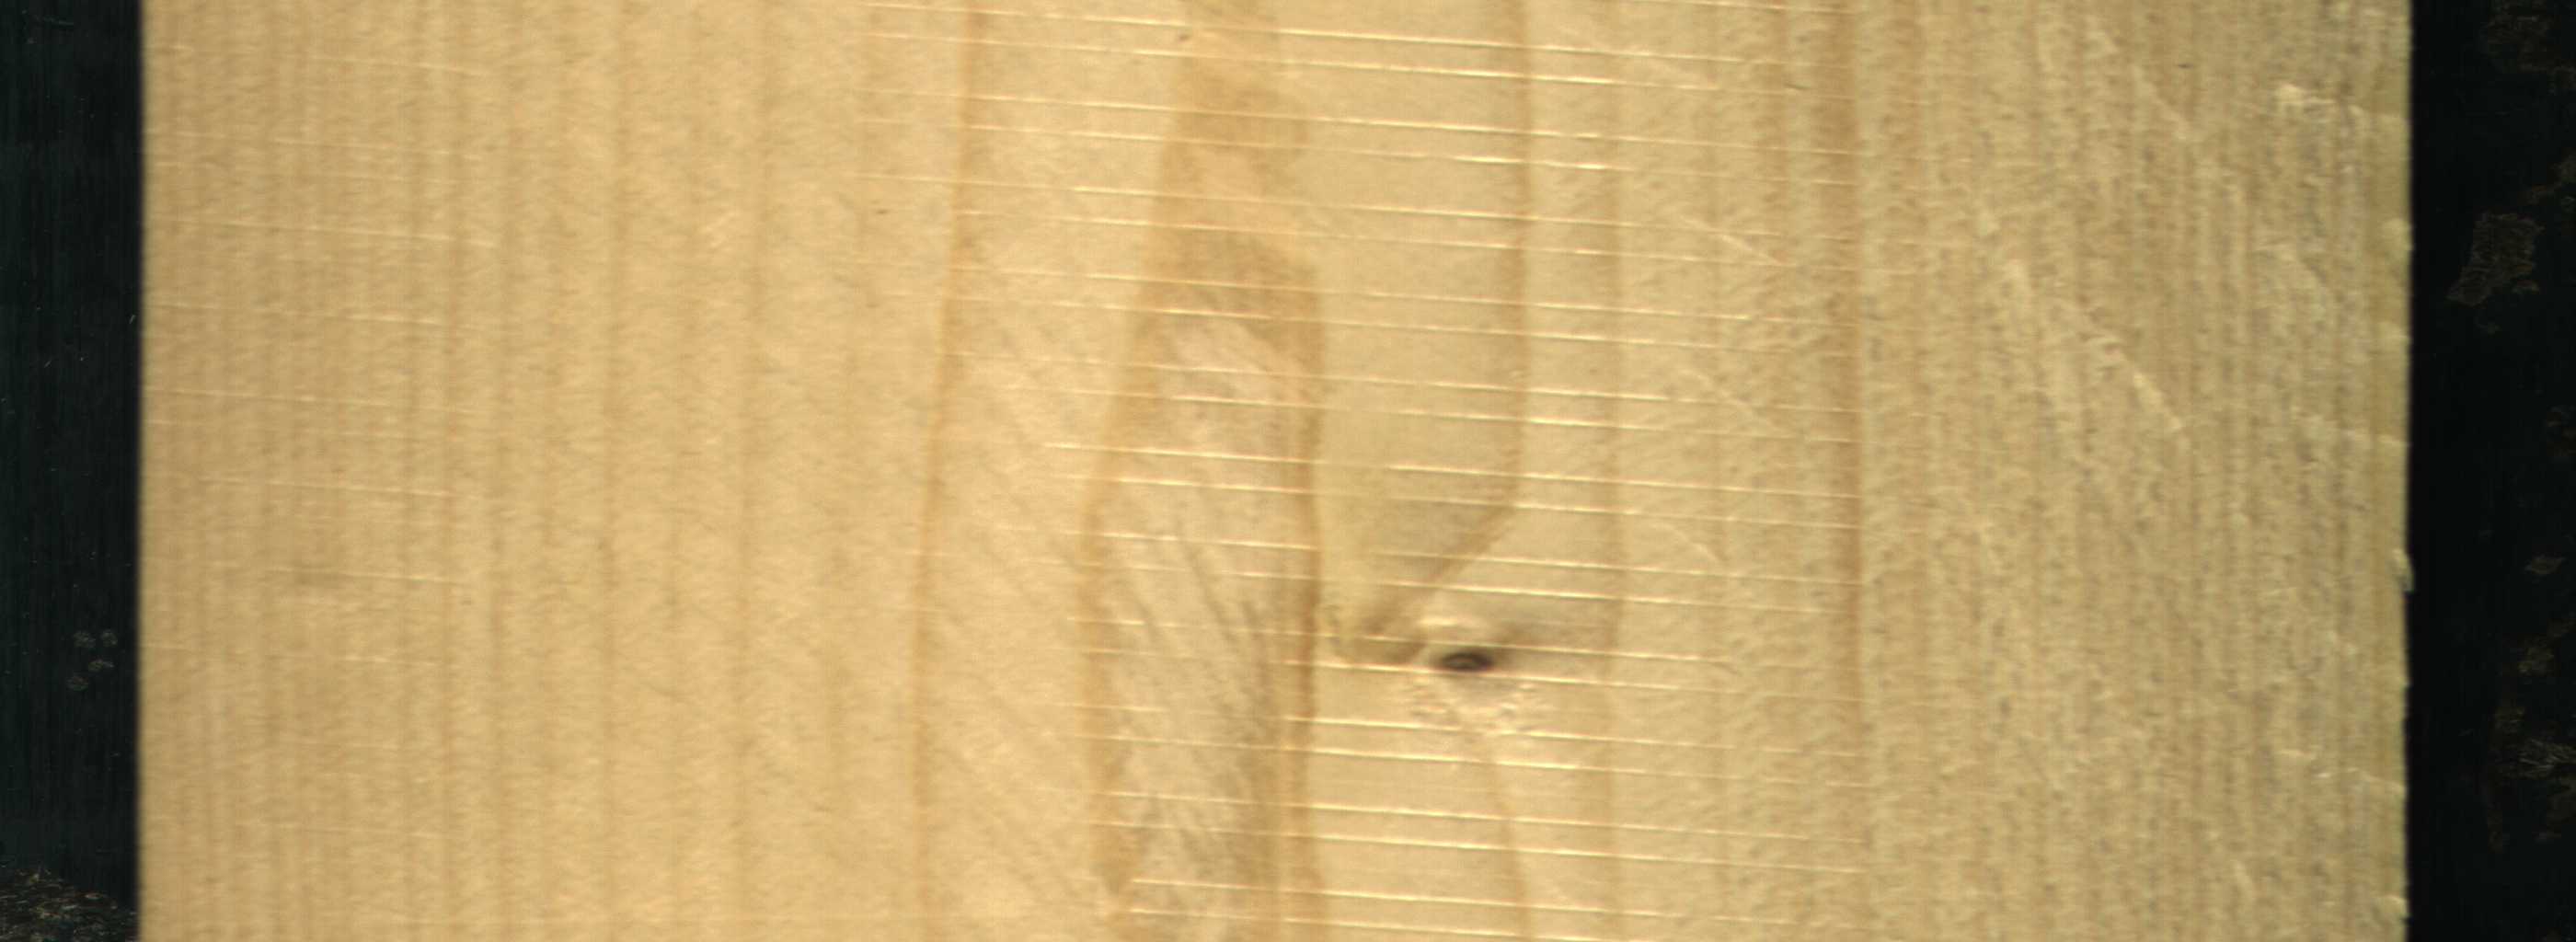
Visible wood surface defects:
Live_Knot